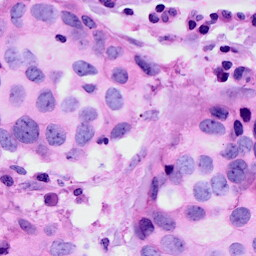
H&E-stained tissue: Breast